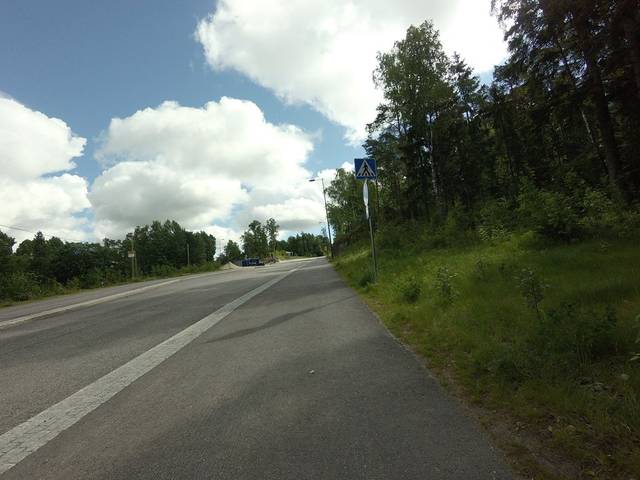
Region: Finland
Coordinates: 60.169, 24.603